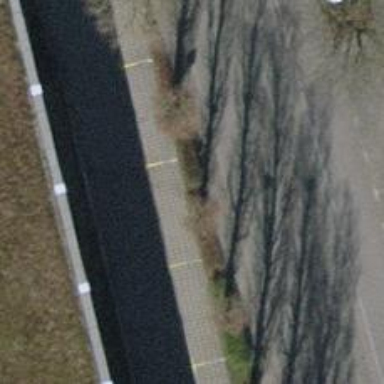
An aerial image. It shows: Avenue lined with trees.